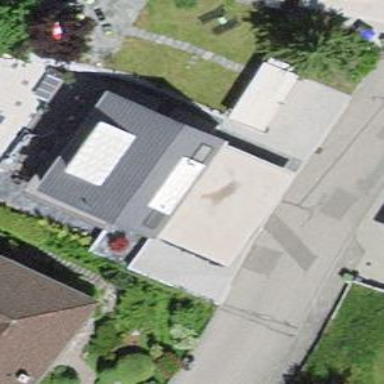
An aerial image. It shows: Garage.